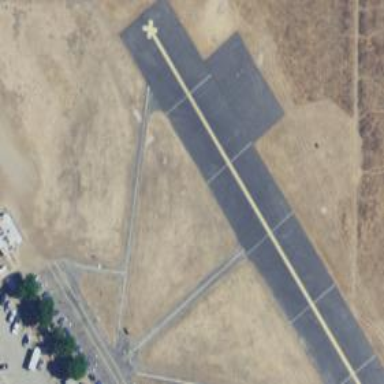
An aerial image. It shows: Runway at airport.